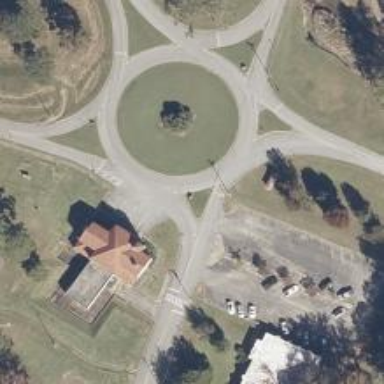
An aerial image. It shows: Tertiary road leading to roundabout.